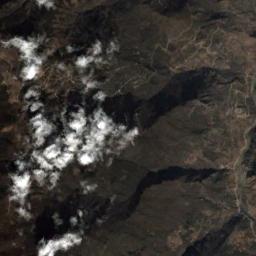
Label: cloud